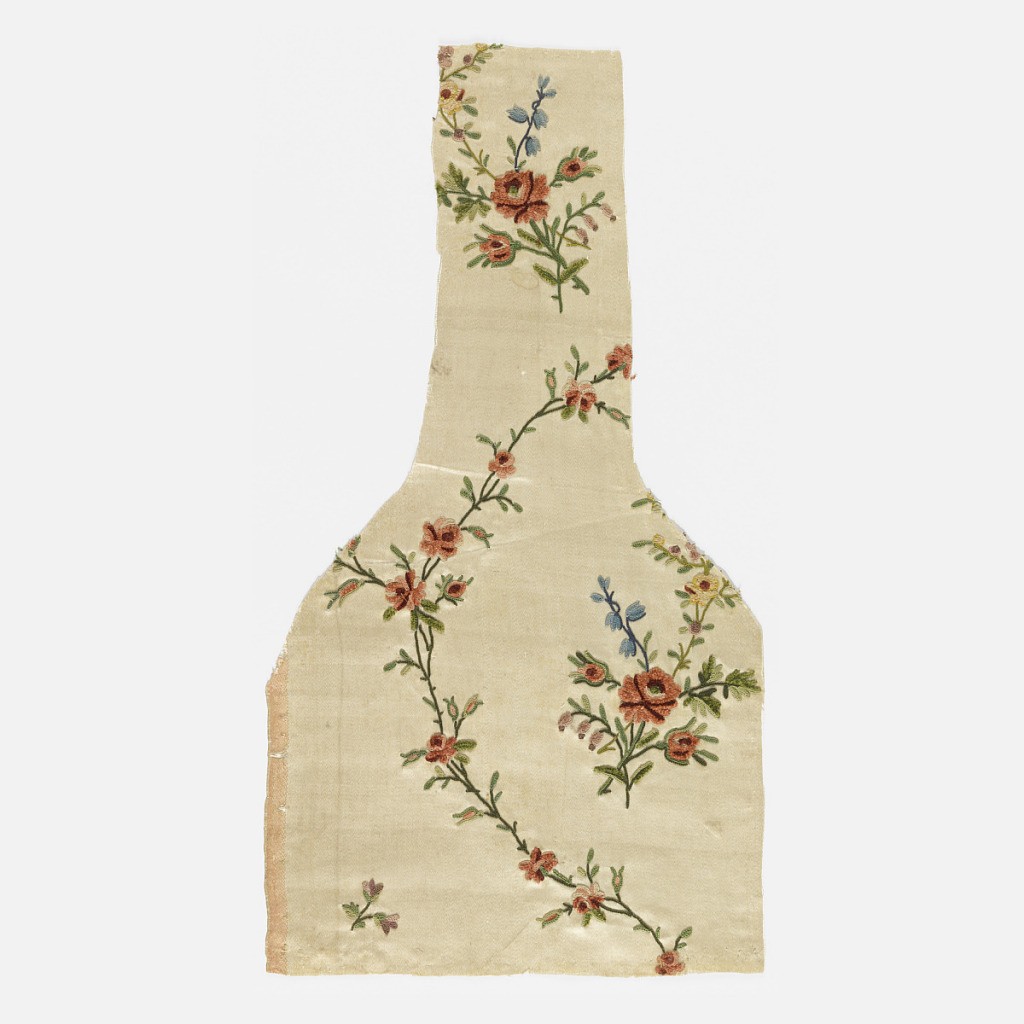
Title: Textile
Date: ca. 1781
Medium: silk Technique: embroidered in chain stitch on satin weave
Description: Shaped fragment of white satin is embroidered in colored silks and chenille yarns with a design of floral sprays enclosed by flowering vines.